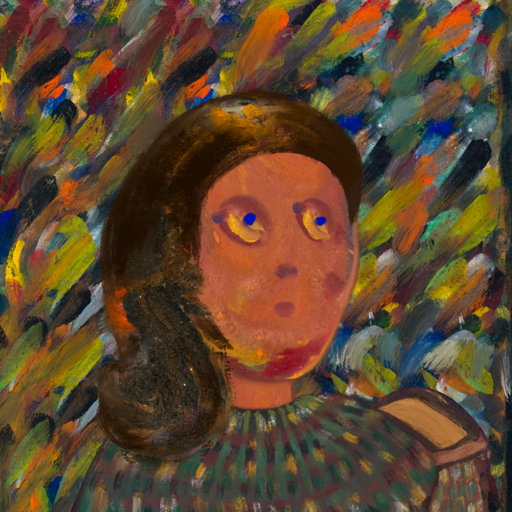
Background: An_Impression, Head And Neck Side: Mother_And_Son_Son, Face Side: Mother_And_Son_Son, Bust: After_Raid, Hair Side: Gypsy_Queen, Head Accessory: Blank, Second Necklace: Blank, Necklace: Blank, Baby: Blank